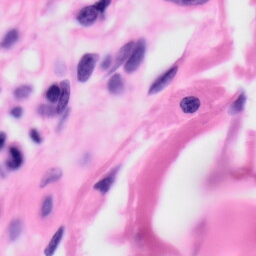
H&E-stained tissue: Skin